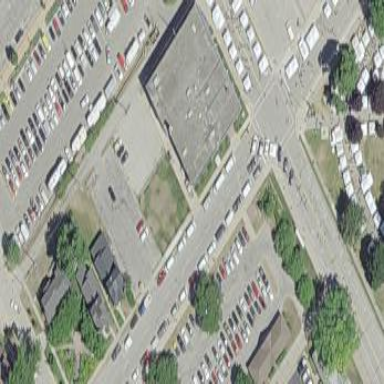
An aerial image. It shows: Commercial building.